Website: lowes
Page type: order-returns
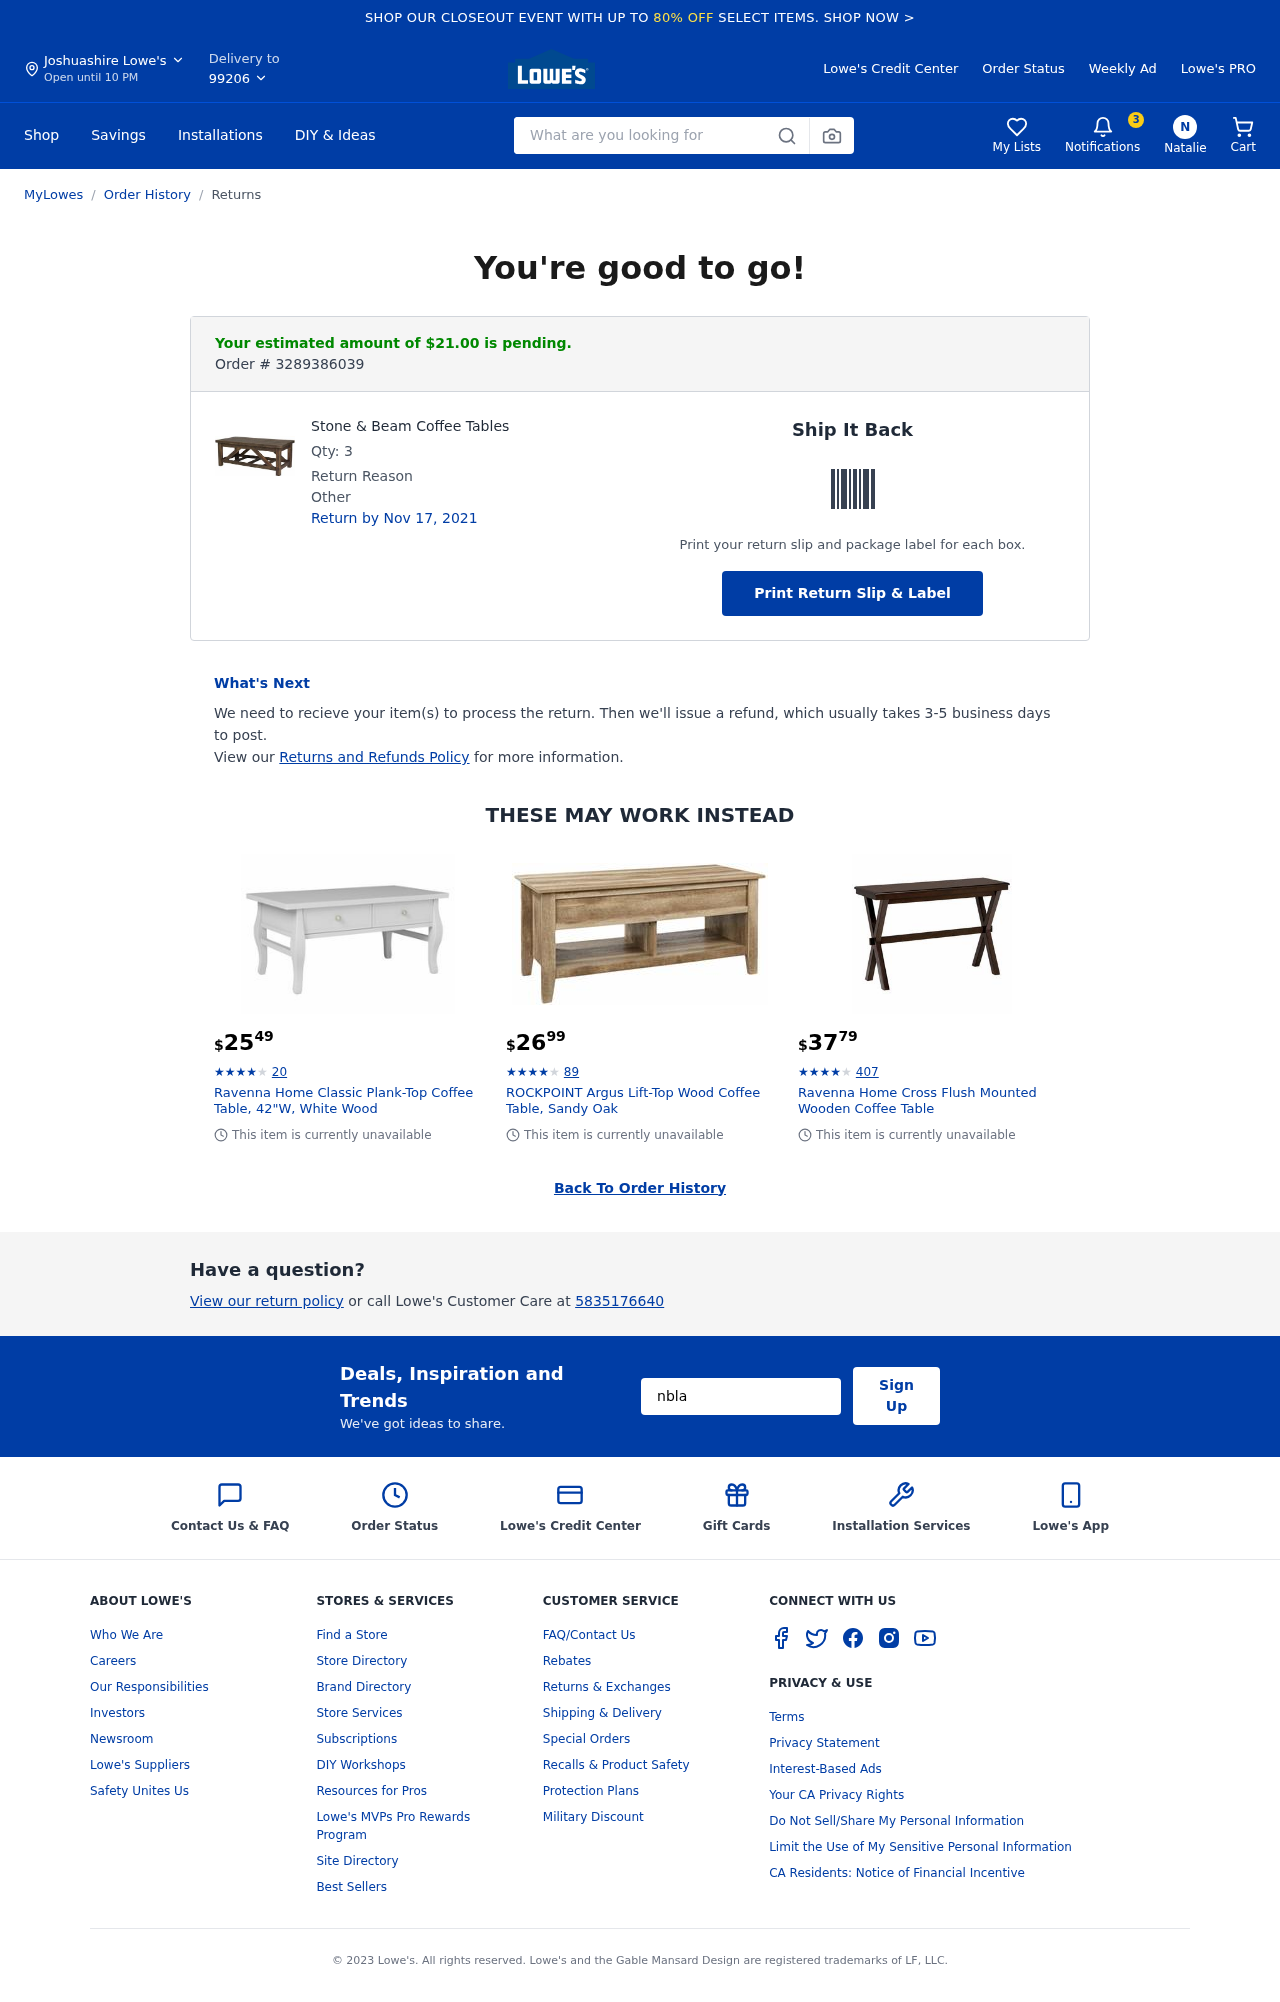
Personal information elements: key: PII_CITY
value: Joshuashire
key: PII_EMAIL
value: nblackburn@gmail.com
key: PII_FIRSTNAME
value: Natalie
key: PII_PHONE
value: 5835176640
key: PII_POSTCODE
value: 99206
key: PII_FIRSTNAME_INITIAL
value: N
Product elements: key: PRODUCT1_NAME
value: Stone & Beam Coffee Tables
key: PRODUCT1_QUANTITY
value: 3
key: PRODUCT2_NAME
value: Ravenna Home Classic Plank-Top Coffee Table, 42"W, White Wood
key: PRODUCT2_NUM_RATINGS
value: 20
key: PRODUCT2_PRICE
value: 25.49
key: PRODUCT2_RATING
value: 4.6
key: PRODUCT3_NAME
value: ROCKPOINT Argus Lift-Top Wood Coffee Table, Sandy Oak
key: PRODUCT3_NUM_RATINGS
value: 89
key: PRODUCT3_PRICE
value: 26.99
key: PRODUCT3_RATING
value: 4.3
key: PRODUCT4_NAME
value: Ravenna Home Cross Flush Mounted Wooden Coffee Table
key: PRODUCT4_NUM_RATINGS
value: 407
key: PRODUCT4_PRICE
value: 37.79
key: PRODUCT4_RATING
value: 4.5
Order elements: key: ORDER_NUM_ITEMS
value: Cart
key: ORDER_TOTAL
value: Your estimated amount of $21.00 is pending.
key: ORDER_ID
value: Order # 3289386039
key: ORDER_RETURN_BY_DATE
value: Return by Nov 17, 2021
Search elements: key: HEADER_SEARCH
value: What are you looking for
Other elements: key: NOTIFICATION_COUNT
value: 3